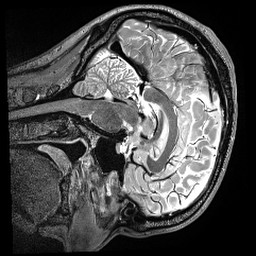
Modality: T2w
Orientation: sagittal
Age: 46
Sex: male
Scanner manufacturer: siemens
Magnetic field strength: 3 T
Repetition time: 3.2 s
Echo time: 0.562 s